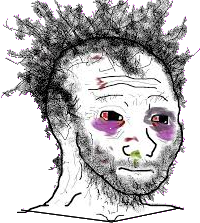
Label: 5_Doomer